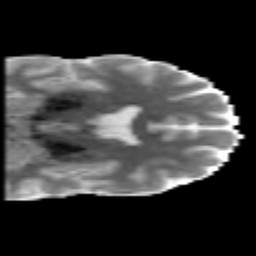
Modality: MD
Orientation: coronal
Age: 32
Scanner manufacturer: philips
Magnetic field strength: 3 T
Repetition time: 8.6 s
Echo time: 0.127 s